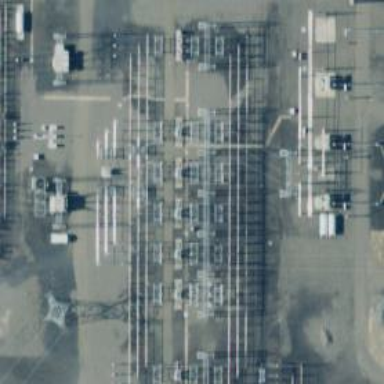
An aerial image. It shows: Outdoor switch for power.